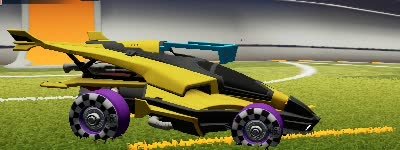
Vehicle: aftershock